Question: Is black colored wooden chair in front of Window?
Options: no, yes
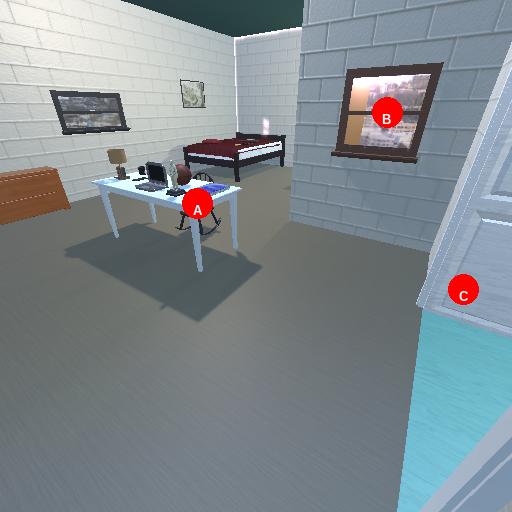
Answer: no